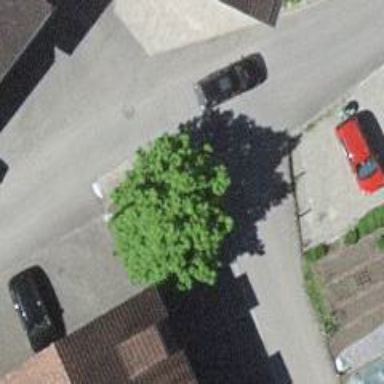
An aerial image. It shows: Residential road with asphalt surface and no sidewalks.